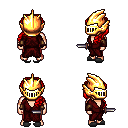
a pixel art fantasy rpg character, male body template, human, light skin, red robe, red pants, red princess hairstyle, gold helm, cloth bracers, gray slippers, dagger, four views (front, back, left, right), 2x2 character sprite sheet, small pixel art, hard edges, no anti-aliasing